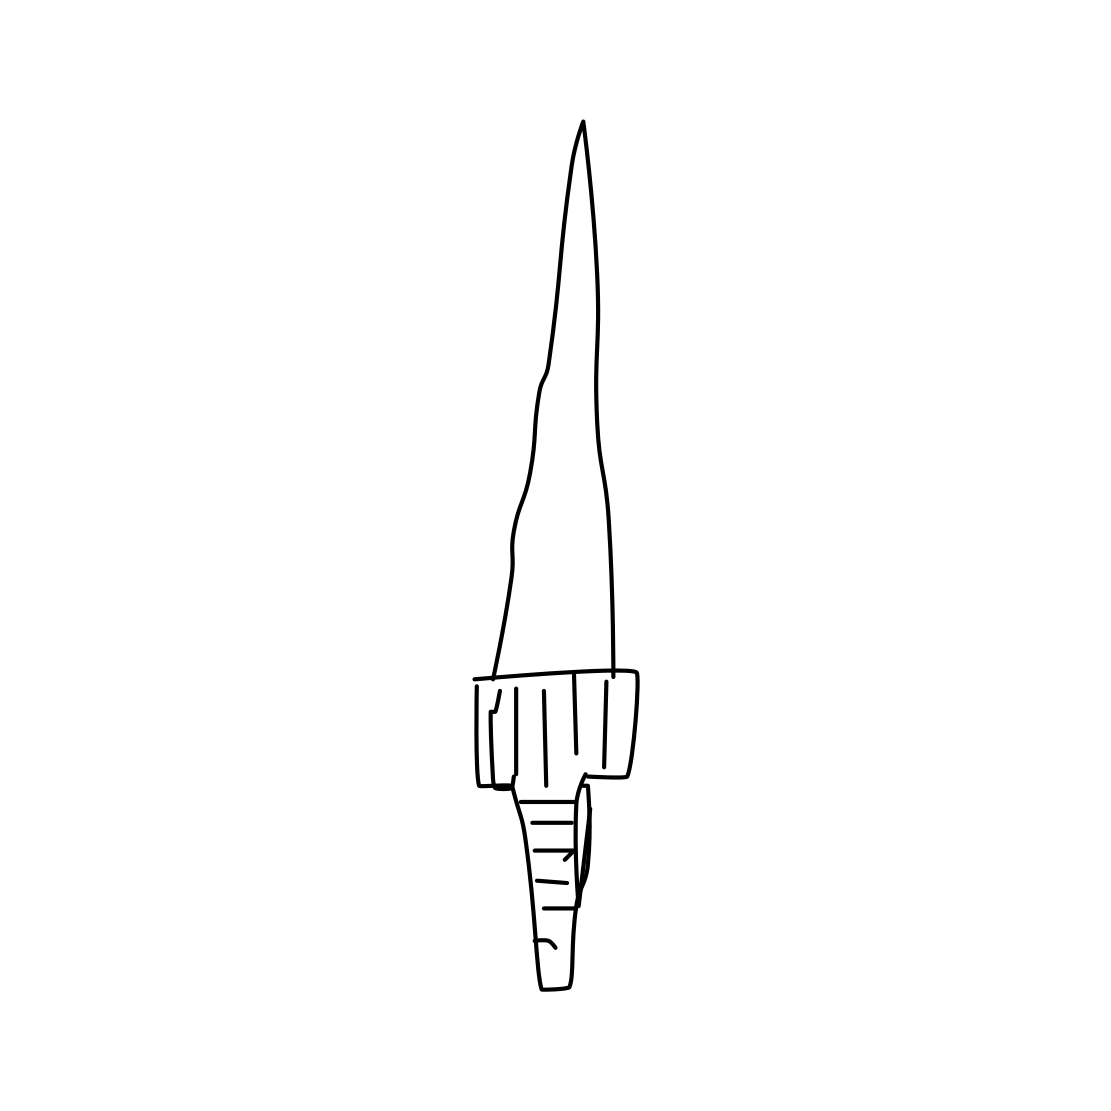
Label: sword